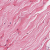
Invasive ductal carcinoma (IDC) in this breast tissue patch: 0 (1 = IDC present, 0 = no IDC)